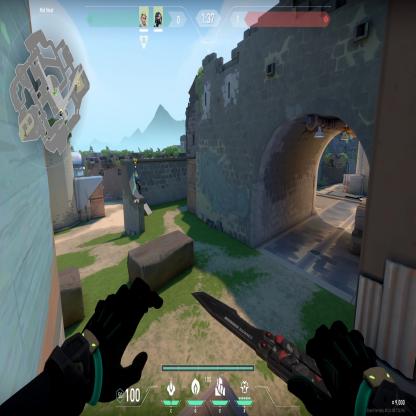
Label: teammate